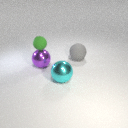
large gray rubber sphere behind large cyan metal sphere